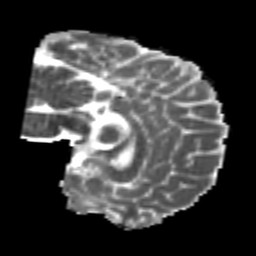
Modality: MD
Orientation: sagittal
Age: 24
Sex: male
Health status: healthy
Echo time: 0.074 s